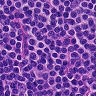
Metastatic tissue present: no